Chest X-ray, AP view. Patient: 46 years old, sex F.
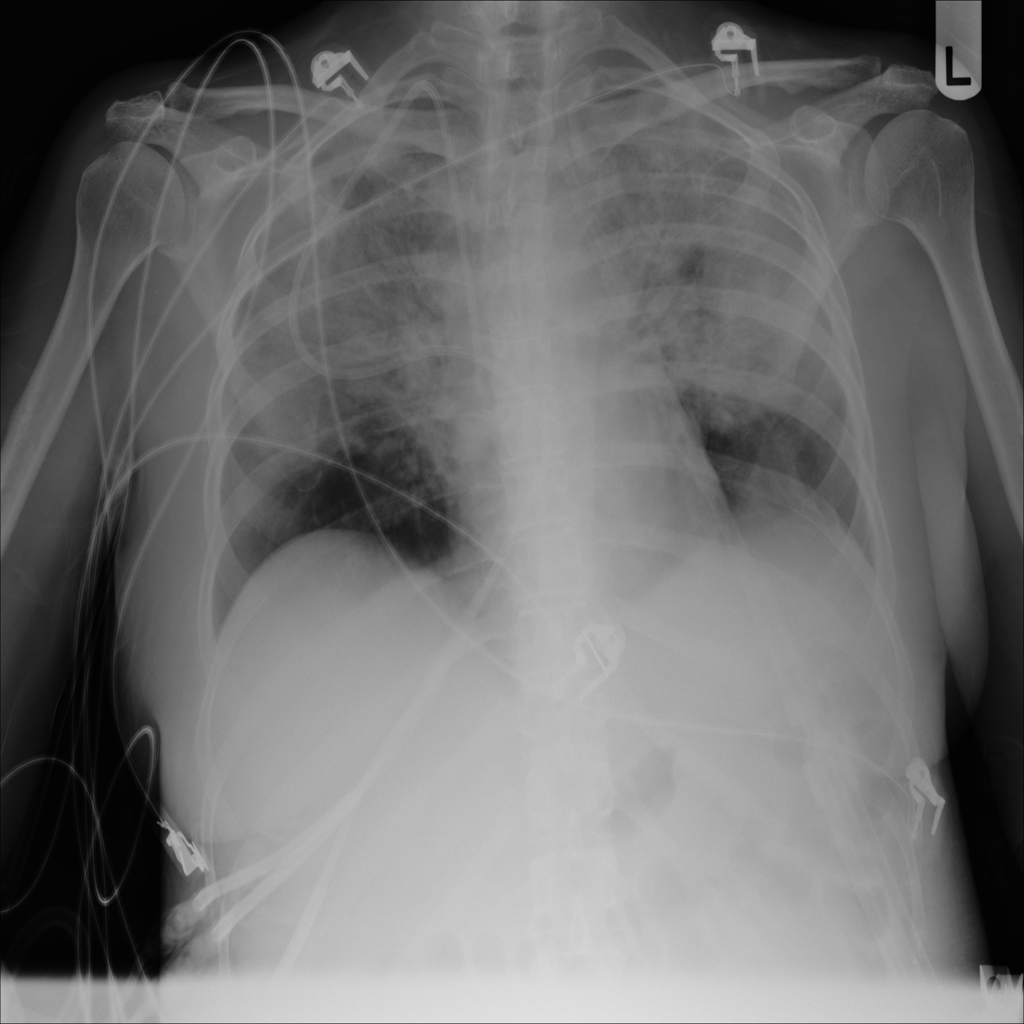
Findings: Edema, Infiltration